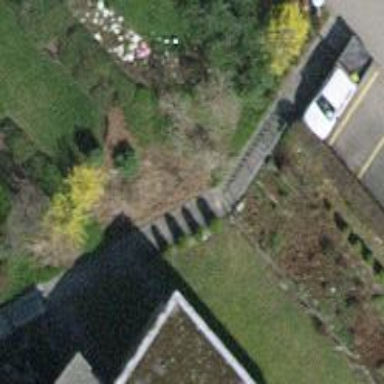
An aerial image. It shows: Road with steps.